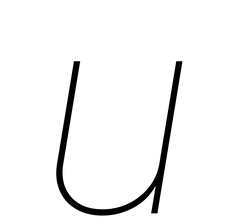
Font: Inter-Italic_Thin_Italic